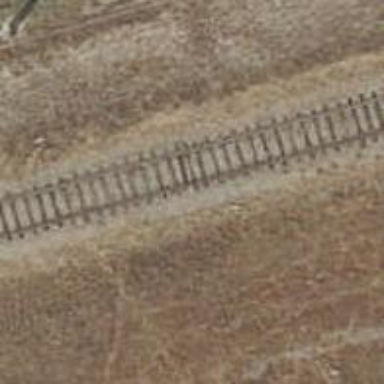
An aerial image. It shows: Railway track with electrified contact lines. This is siding track.